Interaction volume radius: 5 \u00c5
Interaction volume height: 20 \u00c5
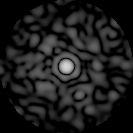
Disorder parameter: 0.8372